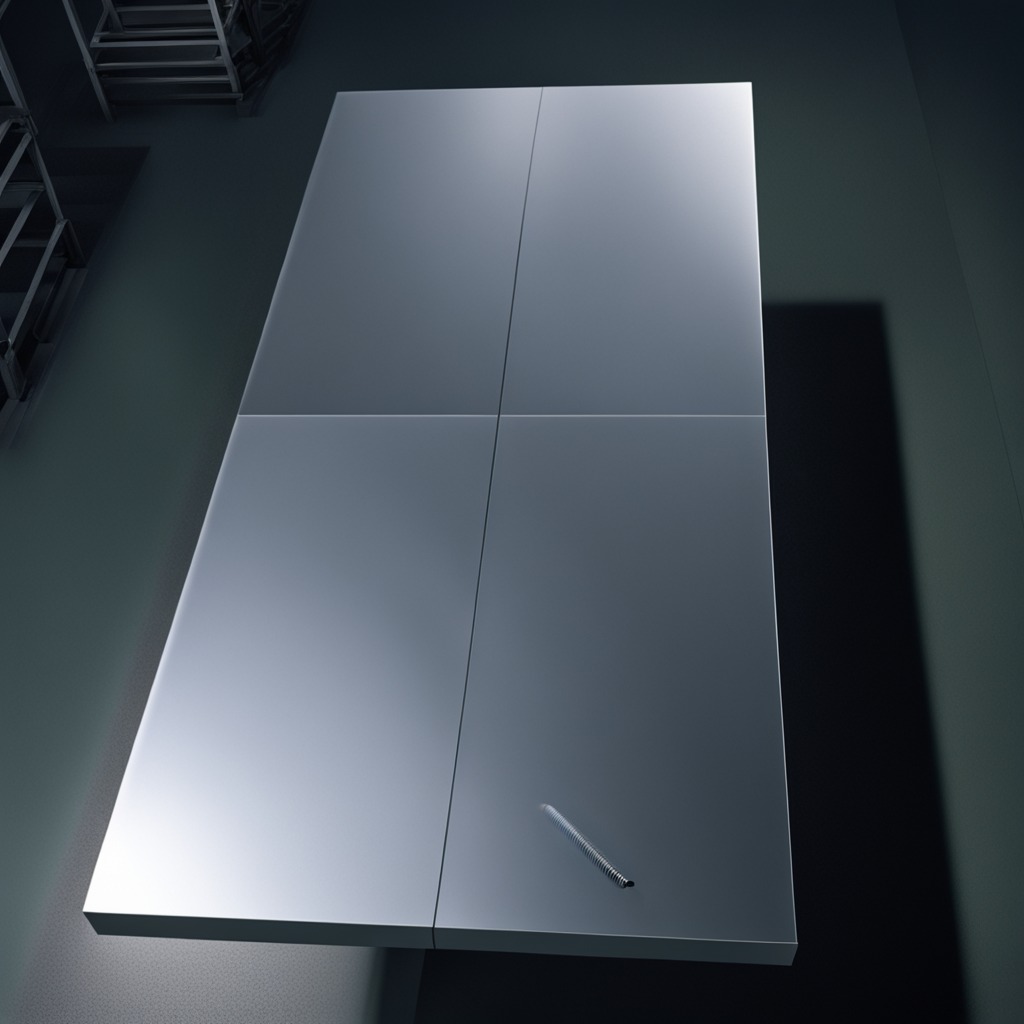
A coiled metal spring lies on the tabletop.